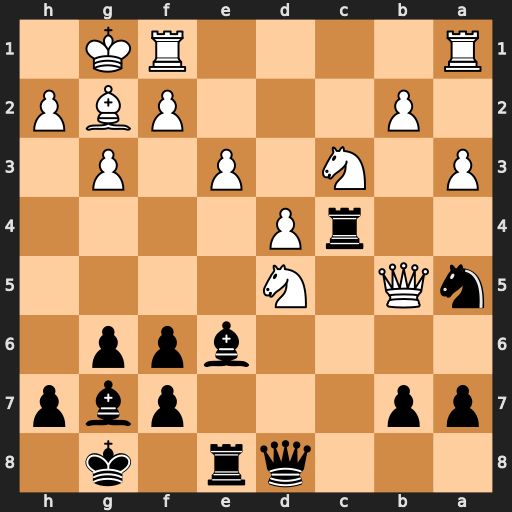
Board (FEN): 3qr1k1/pp3pbp/4bpp1/nQ1N4/2rP4/P1N1P1P1/1P3PBP/R4RK1
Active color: b
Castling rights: -
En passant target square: -
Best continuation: Bd7 Nxf6+ Bxf6